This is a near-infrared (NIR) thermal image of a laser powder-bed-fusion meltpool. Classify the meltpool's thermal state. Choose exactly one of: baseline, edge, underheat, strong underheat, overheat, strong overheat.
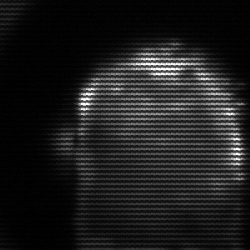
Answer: baseline